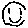
Label: smiley face